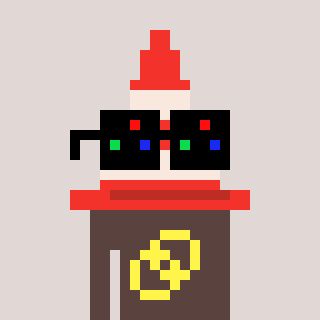
a pixel art character with square black sunglasses, a cone-shaped head and a darkbrown-colored body on a warm background